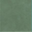
Piece: xx